Question: I've tweaked tutorial04.cpp a bit from <URL>
I've made a pyramid shape and I wanted to place the camera above the pyramid and look down at it, but what I found is when the camera is directly above the pyramid it doesn't render at all. If I change my X value to be anything other than 0, it renders fine.

If I set X to be -0.0000001f or 0.0000001f, it renders fine as well.
The code below does not work.
'''
glm::mat4 View = glm::lookAt(
glm::vec3(0,10,0), // Camera
glm::vec3(0,0,0), // and looks at the origin
glm::vec3(0,1,0) // Head is up (set to 0,-1,0 to look upside-down)
);
'''
This code works fine
'''
glm::mat4 View = glm::lookAt(
glm::vec3(1,10,0), // Camera
glm::vec3(0,0,0), // and looks at the origin
glm::vec3(0,1,0) // Head is up (set to 0,-1,0 to look upside-down)
);
'''
I have 5 points that I am using to draw 6 triangles.
a: 0,1,0
b: 1,0,-1
c: 1,0,1
d: -1,0,1
e: -1,0,-1
Triangle 1: a, b, c
Triangle 2: a, c, d
Triangle 3: a, e, b
Triangle 4: a, e, b
Triangle 5: b, d, c
Triangle 6: d, b, e
'''
static const GLfloat g_vertex_buffer_data[] = {
0,1,0,
1,0,-1,
1,0,1,//a,b,c
0,1,0,
1,0,1,
-1,0,1,//a,c,d
0,1,0,
-1,0,1,
-1,0,-1,//a,d,e
0,1,0,
-1,0,-1,
1,0,-1,//a,e,b
1,0,-1,
-1,0,1,
1,0,1,//b,d,c
-1,0,1,
1,0,-1,
-1,0,-1//4,2,5
};
'''
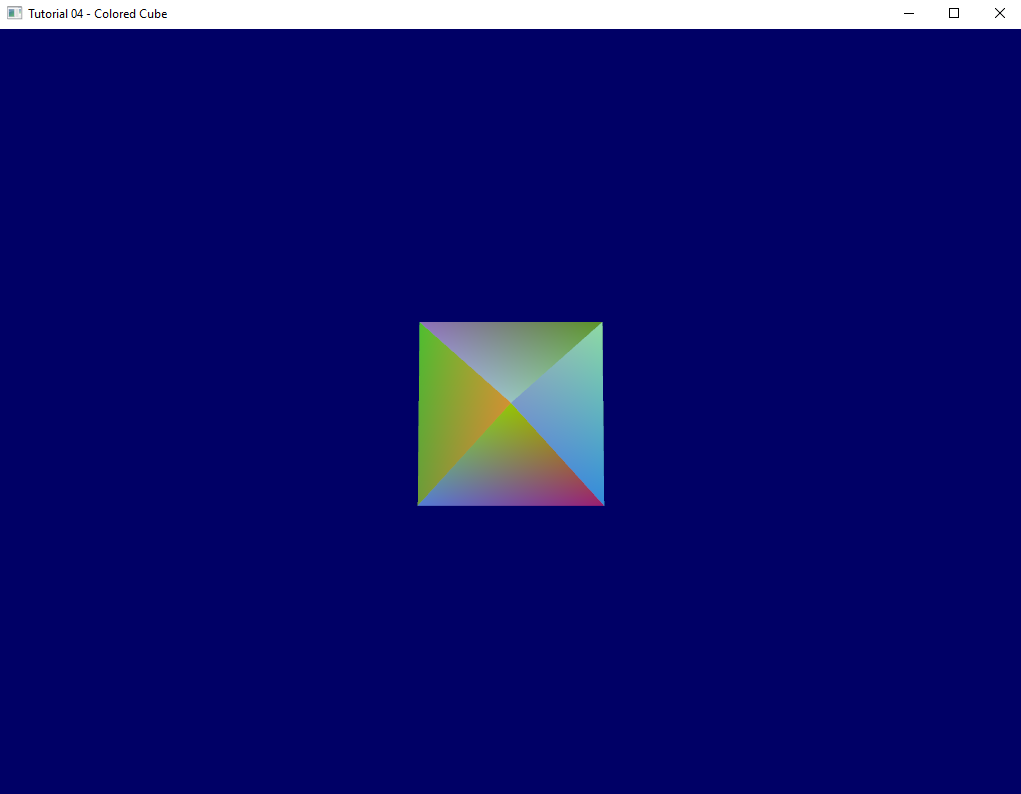
Answer: You're not the first one to fall for this effect though: <URL>
There're two solutions:
- 'lookAt'-
What is the problem exactly?
I tried to dig into 'glm' code, and there's how 'lookAt' looks like
'''
template<typename T, qualifier Q>
GLM_FUNC_QUALIFIER mat<4, 4, T, Q> lookAtLH(vec<3, T, Q> const& eye, vec<3, T, Q> const& center, vec<3, T, Q> const& up)
{
vec<3, T, Q> const f(normalize(center - eye));
vec<3, T, Q> const s(normalize(cross(up, f)));
vec<3, T, Q> const u(cross(f, s));
mat<4, 4, T, Q> Result(1);
Result[0][0] = s.x;
Result[1][0] = s.y;
Result[2][0] = s.z;
Result[0][1] = u.x;
Result[1][1] = u.y;
Result[2][1] = u.z;
Result[0][2] = f.x;
Result[1][2] = f.y;
Result[2][2] = f.z;
Result[3][0] = -dot(s, eye);
Result[3][1] = -dot(u, eye);
Result[3][2] = -dot(f, eye);
return Result;
}
'''
If your camera looks straight up or down, then 'f' would be (0,1,0), 's' would be always (0,0,0), because 'up' and 'f' are collinear, so their cross product is zero, and 'u' is (0,0,0) too, because 's' is. So the result matrix you get is:
'''
[0 0 0 0]
[0 0 1 0]
[0 0 0 0]
[0 0 0 1]
'''
If you know some linear algebra, you know this matrix has rank 2, and when it's applied for graphics rotations and translations, it collapses everything you would see into a low-dimensional linear space (I'm not confident about the maths, but this is the idea). You basically lose one or more dimensions of 3D space, and as it's then projected on your 2D screen you might see a 1D image which is a thin line, that cannot be seen at all.
This might be also an implicit particular case of a <URL>.
As a side note, it perfectly explains why in video games you can't turn your camera straight up to shoot from a bow up and then catch your arrow with your head. Arrow always flies a bit off vertical, because your camera is never straight up